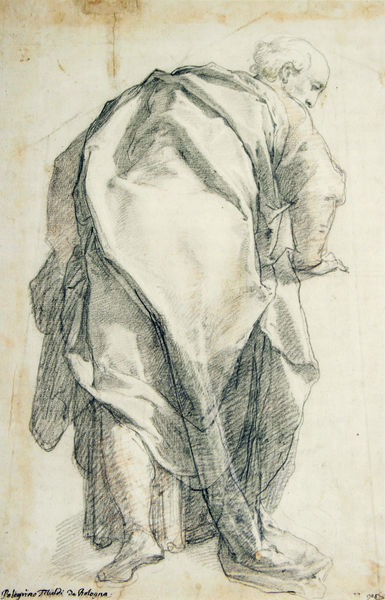
Titel: Ein Apostel in Rückenansicht
Künstler: Federico Zuccari
Standort: Paris
Institution: Musée du Louvre, Cabinet des dessins
Schlagwörter: fuß, hand, kopf, mann, umhang, ocker, finger, nase, ohr, profil, rücken, skizze, zeichnung, alt, falten, gesicht, ärmel, portrait, signatur, auge, gewand, haare, mantel, stehend, gebeugt, beine, hintern, rückenansicht, papier, alter mann, studie, signiert, glatze, barfuß, radierung, titel, bleistift, haarkranz, halbglatze, von hinten, seitenblick, aufgestützt, gebückt, körperhaltung, tonsur, von hinter, lehnt, knitter, belogna, vorgelehnt, geknittert